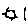
Label: sun